Question: i'm currently working on RN using expo, the list just initially fine, until i follow the loadMore tutorial, load more is not working, the hasMore() function returning false, whereas my hasNextPage is true
my home screen has a record list inside it
this is my home
'''
import Expo from 'expo';
import React, {Component} from 'react';
import {
View,
Text,
ActivityIndicator,
FlatList,
TouchableOpacity
} from 'react-native';
import {
Button
} from 'react-native-elements';
import {
QueryRenderer,
createPaginationContainer,
graphql
} from 'react-relay';
import environment from '../createRelayEnvironment';
import DummyList from '../component/dummyList';
class Home extends Component {
render() {
return(
<QueryRenderer
environment={environment}
query={graphql'
query homeQuery(
$count: Int!
$cursor: String!
) {
viewer {
...dummyList_viewer
}
}
'}
variables= {{
count: 5,
cursor: ''
}
}
render={({error, props, retry}) => {
if(props){
return(
<DummyList {...props} />
);
}
return(
<View style={{flex: 1, justifyContent: 'center', alignItems: 'center'}}>
<ActivityIndicator size="large" />
</View>
);
}}
/>
);
}
}
export default Home;
'''
this is my inner list child component
'''
'''
import Expo from 'expo';
import React, {Component} from 'react';
import {
View,
Text,
FlatList,
TouchableOpacity
} from 'react-native';
import {
createPaginationContainer,
graphql
} from 'react-relay';
class DummyList extends Component {
renderItem(item) {
return(
<View style={{padding: 10}}>
<Text key={item.node.id}>{item.node.title}</Text>
</View>
);
}
_loadMore() {
console.log('this.props.relay.hasMore()', this.props.relay.hasMore());
if(!this.props.relay.hasMore() || this.props.relay.isLoading()){
return;
}
this.props.relay.loadMore(
10,
e => {
console.log('e', e);
}
)
}
render() {
console.log('apa aja nih props-nya', this.props);
return(
<View>
<FlatList
data={this.props.viewer.allDummies.edges}
renderItem={({item}) => this.renderItem(item)}
keyExtractor={(item, index) => item.node.id}
/>
<TouchableOpacity style={{padding: 10}} onPress={() => this._loadMore()}>
<Text>Load More</Text>
</TouchableOpacity>
</View>
)
}
}
export default createPaginationContainer(
DummyList,
{
viewer: graphql'
fragment dummyList_viewer on viewer {
allDummies(first: $count, after: $cursor) @connection(key: "DummyList_allDummies"){
pageInfo{
hasNextPage
}
edges{
cursor
node {
id
title
}
}
}
}
'
},
{
direction: 'forward',
getConnectionFromProps(props) {
console.log('getConnectionFromProps props', props);
return props.viewer;
// return props.user && props.user.feed;
},
getFragmentVariables(prevVars, totalCount) {
return {
...prevVars,
count: totalCount
}
},
getVariables(props, { count, cursor }, fragmentVariables) {
return {
count,
cursor
}
},
query: graphql'
query dummyListQuery(
$count: Int!
$cursor: String
){
viewer{
...dummyList_viewer
}
}
'
}
);
'''
'''
i couldn't find the reason why my hasMore() keep returning false, i have 1000 records FYI, and initially load 5

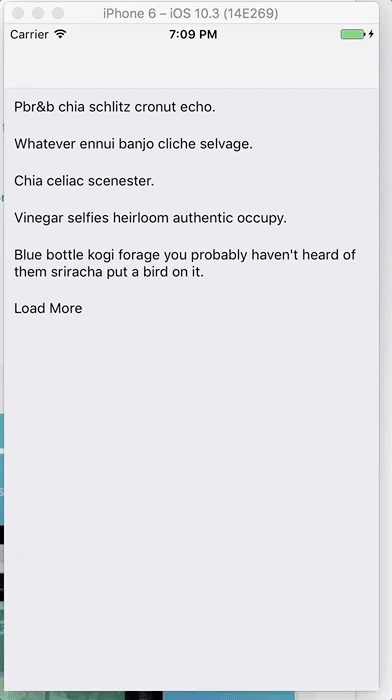
Answer: I had the same problem, 'this.props.relay.hasMore()' always returning false. I explicitly added to the query the 'pageInfo' and now is returning true as it should.
'''
pageInfo {
endCursor
hasNextPage
hasPreviousPage
startCursor
}
'''
Too bad the docs are not accurate or are out of sync with the implementation. Moreover, I noticed that without adding 'pageInfo' to the fragment, the query sent to the server include 'pageInfo' fields so this issue perhaps is a BUG in the pagination container.